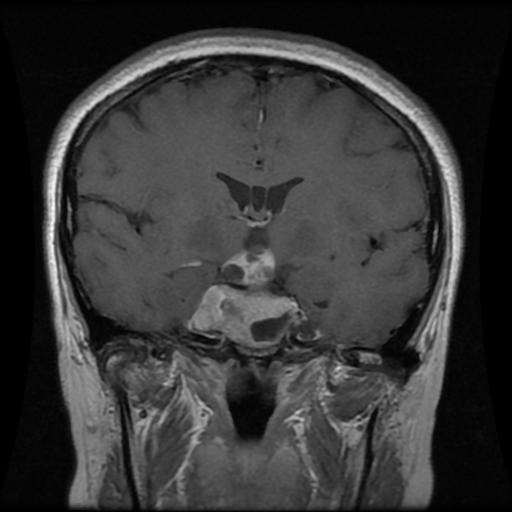
Label: pituitary